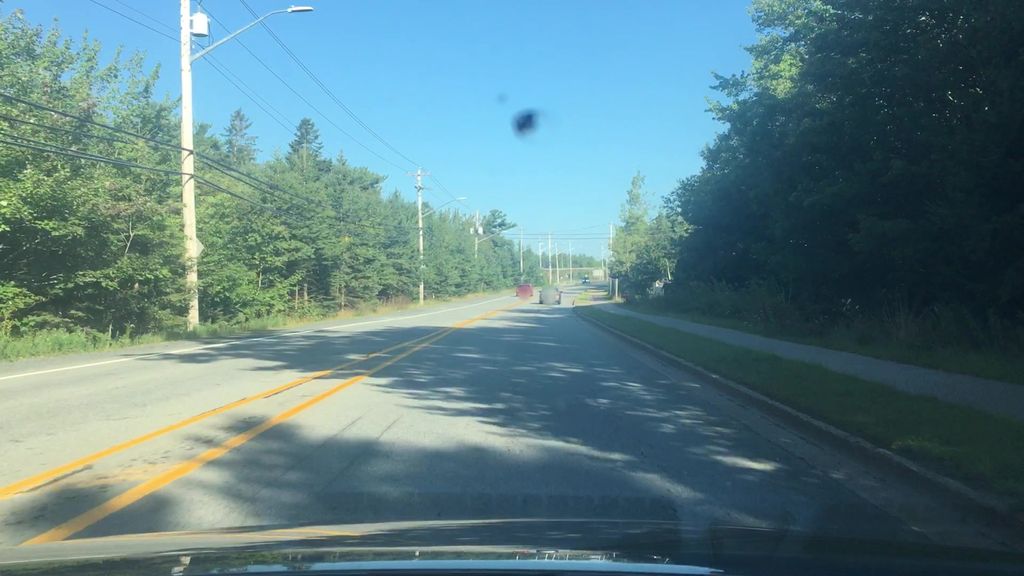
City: halifax